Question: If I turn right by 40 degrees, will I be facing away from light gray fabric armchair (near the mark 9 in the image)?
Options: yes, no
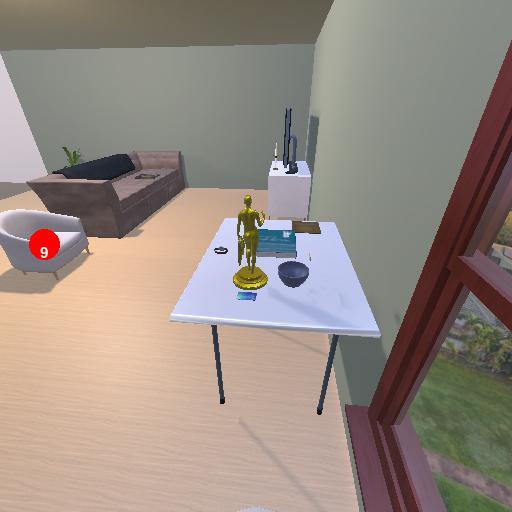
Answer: yes